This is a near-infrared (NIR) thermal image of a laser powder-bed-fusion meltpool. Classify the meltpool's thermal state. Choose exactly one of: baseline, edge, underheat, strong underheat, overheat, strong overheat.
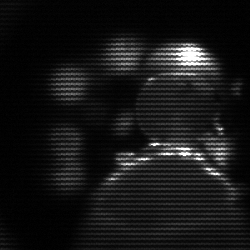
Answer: baseline